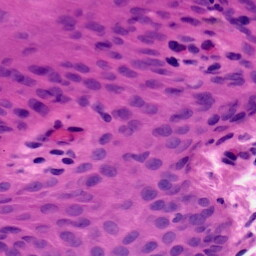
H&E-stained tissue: Skin